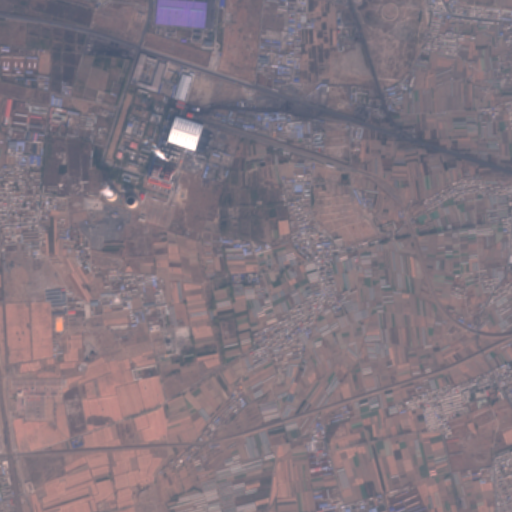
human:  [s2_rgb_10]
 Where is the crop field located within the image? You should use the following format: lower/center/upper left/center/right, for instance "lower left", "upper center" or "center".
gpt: The crop field is located in the upper right of the image.
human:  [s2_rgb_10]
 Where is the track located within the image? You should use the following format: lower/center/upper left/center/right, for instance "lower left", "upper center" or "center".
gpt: There is no track in the image.